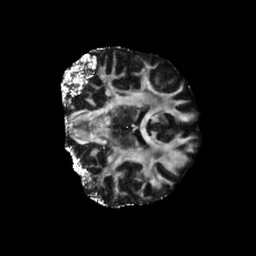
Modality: FA
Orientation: coronal
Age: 27
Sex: male
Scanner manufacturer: siemens
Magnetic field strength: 6.98 T
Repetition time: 7.08 s
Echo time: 0.0756 s